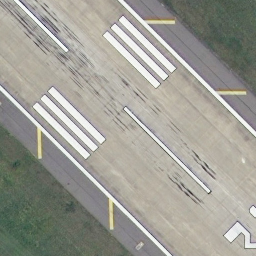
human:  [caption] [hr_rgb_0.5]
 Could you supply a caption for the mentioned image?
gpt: It is a straight runway with some mark lines on it .

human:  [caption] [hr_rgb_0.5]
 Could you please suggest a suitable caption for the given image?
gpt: There are some mark lines on the straight runway .

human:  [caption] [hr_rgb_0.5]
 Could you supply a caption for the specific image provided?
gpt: A straight runway with some mark lines on it .

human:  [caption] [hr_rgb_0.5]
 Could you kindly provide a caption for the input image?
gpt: It is a straight runway with some white mark lines on it .

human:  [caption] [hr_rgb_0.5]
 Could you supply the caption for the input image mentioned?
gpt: A straight runway with some white mark lines on it .